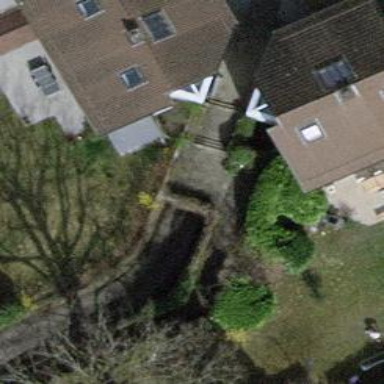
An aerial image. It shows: Driveway tunnel under the road.